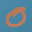
Label: 0